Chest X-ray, AP view. Patient: 30 years old, sex M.
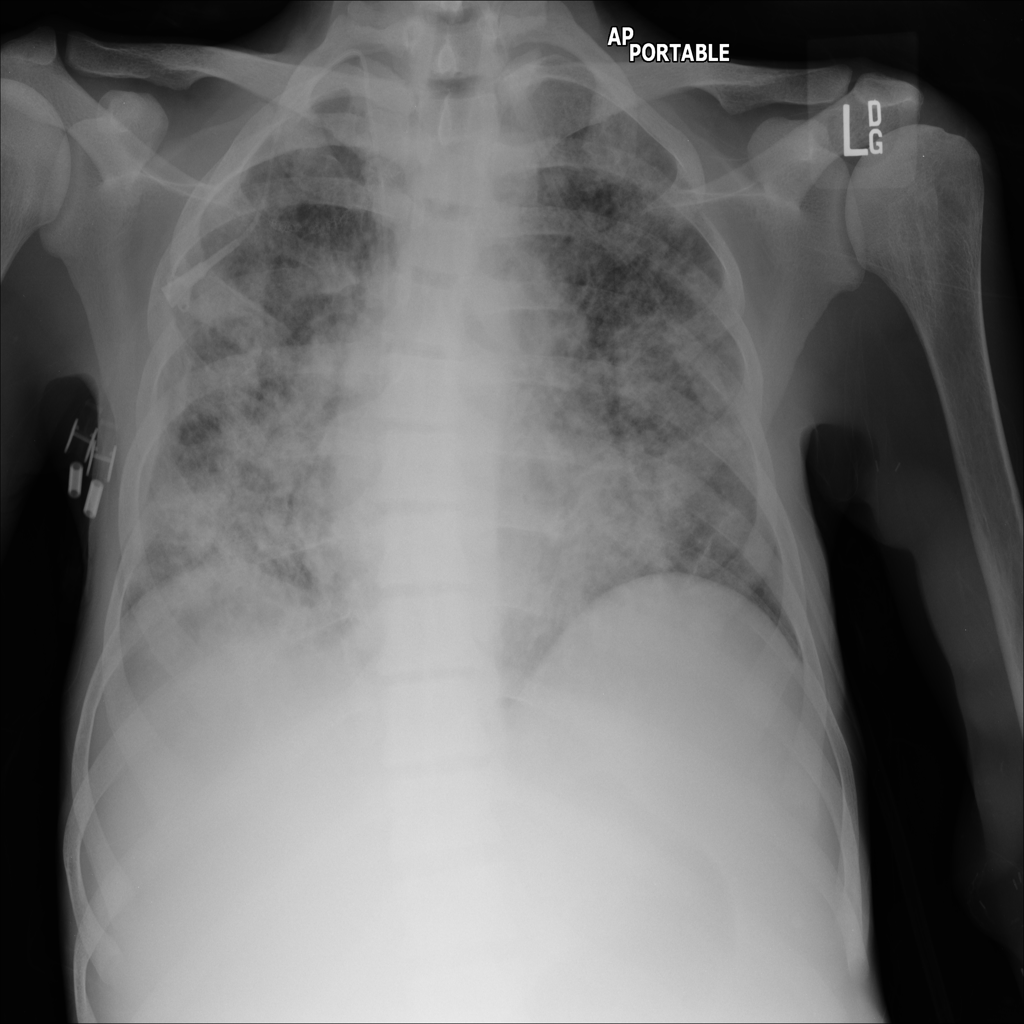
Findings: Infiltration